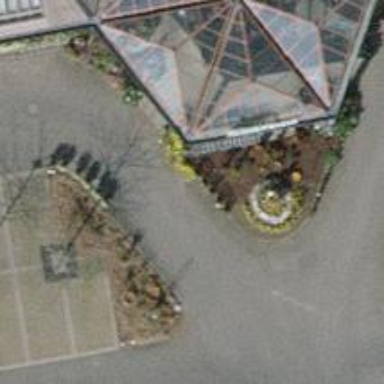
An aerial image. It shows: Garden center shop.